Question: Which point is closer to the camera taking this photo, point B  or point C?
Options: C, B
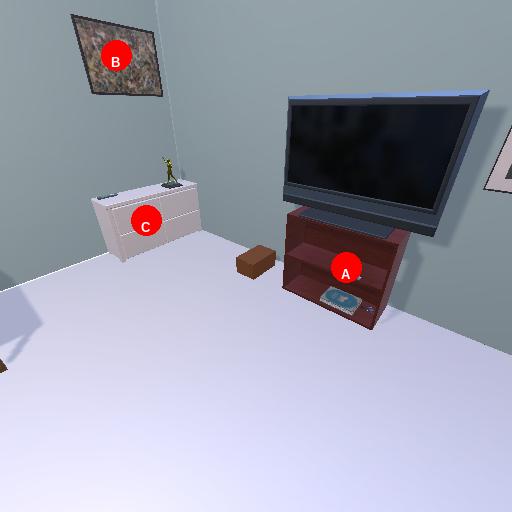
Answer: C